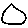
Label: circle